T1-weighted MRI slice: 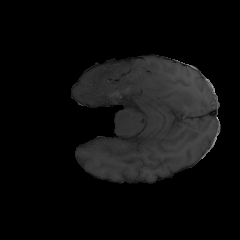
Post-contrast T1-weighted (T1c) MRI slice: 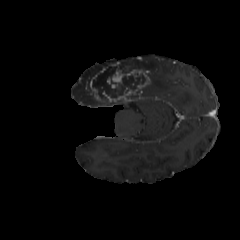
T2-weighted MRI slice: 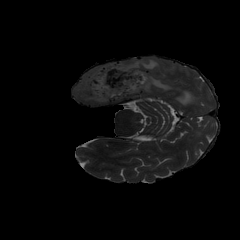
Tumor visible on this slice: yes